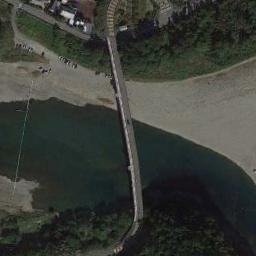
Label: bridge